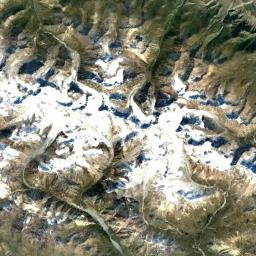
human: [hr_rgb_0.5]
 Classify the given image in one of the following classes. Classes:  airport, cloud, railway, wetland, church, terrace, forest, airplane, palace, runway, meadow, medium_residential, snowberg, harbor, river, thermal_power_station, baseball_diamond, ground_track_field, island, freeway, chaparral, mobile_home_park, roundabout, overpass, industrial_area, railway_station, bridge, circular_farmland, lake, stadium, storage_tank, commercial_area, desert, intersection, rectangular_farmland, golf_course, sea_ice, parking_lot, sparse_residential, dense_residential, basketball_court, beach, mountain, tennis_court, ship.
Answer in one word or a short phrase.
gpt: snowberg